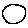
Label: circle